Field crop: maize
Growth stage: 2
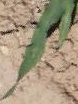
Species: maize